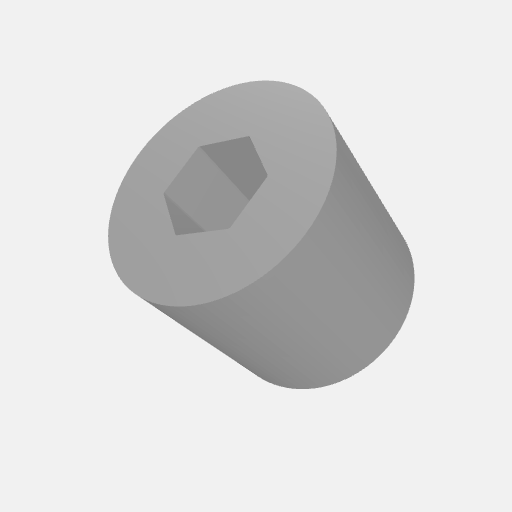
Part: IntakeRoller16OD